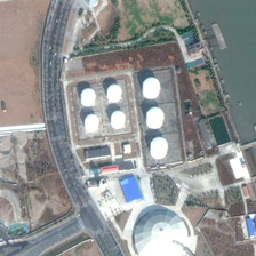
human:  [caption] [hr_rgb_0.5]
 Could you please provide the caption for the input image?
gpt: The factory is located by the river.

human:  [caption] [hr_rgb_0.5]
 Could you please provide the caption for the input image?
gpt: The factory is by the river.

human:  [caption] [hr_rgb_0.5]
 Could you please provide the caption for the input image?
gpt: The factory is by the river.

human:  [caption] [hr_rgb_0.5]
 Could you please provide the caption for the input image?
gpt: The factory is by the river.

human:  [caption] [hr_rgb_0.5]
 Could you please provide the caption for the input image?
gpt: The factory is by the river.